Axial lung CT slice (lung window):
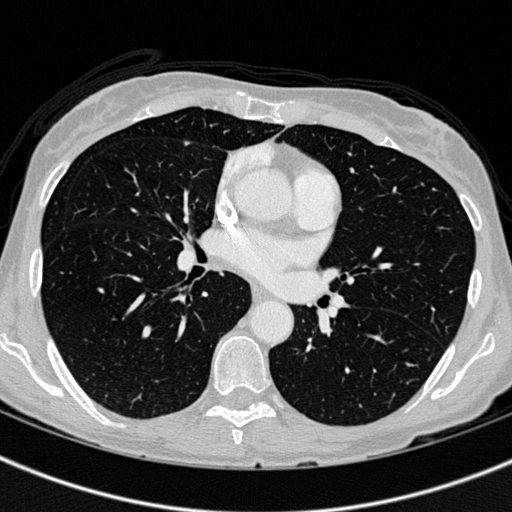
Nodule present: no